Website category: phone
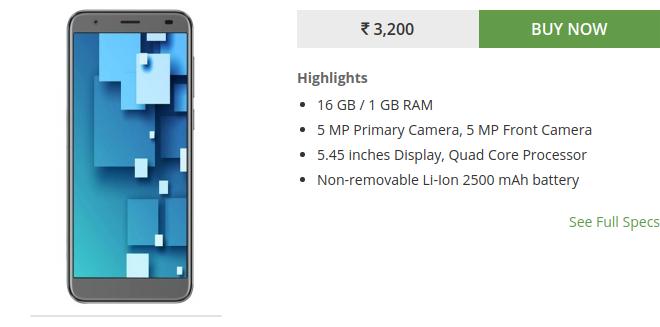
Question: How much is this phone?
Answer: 3,200

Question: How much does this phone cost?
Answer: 3,200

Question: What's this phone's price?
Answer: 3,200

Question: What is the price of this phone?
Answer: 3,200

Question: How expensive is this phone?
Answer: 3,200

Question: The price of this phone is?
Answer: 3,200

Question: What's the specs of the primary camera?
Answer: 5 MP Primary Camera

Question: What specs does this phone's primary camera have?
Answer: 5 MP Primary Camera

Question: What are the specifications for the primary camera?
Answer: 5 MP Primary Camera

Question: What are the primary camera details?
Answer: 5 MP Primary Camera

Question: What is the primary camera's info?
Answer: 5 MP Primary Camera

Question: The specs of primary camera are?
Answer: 5 MP Primary Camera

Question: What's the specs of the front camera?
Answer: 5 MP Front Camera

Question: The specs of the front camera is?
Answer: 5 MP Front Camera

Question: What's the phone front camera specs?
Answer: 5 MP Front Camera

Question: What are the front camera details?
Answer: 5 MP Front Camera

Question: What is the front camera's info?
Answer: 5 MP Front Camera

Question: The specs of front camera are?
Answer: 5 MP Front Camera

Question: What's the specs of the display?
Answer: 5.45 inches Display

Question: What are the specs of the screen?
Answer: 5.45 inches Display

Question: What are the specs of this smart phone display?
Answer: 5.45 inches Display

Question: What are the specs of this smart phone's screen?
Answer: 5.45 inches Display

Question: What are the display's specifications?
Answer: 5.45 inches Display

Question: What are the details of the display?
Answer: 5.45 inches Display

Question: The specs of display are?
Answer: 5.45 inches Display

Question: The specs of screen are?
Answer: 5.45 inches Display

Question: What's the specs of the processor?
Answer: Quad Core Processor

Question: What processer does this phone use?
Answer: Quad Core Processor

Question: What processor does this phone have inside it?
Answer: Quad Core Processor

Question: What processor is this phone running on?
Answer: Quad Core Processor

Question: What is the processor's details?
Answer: Quad Core Processor

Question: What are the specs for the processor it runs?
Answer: Quad Core Processor

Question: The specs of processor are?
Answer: Quad Core Processor

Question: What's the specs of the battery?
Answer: Non-removable Li-Ion 2500 mAh battery

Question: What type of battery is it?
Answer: Non-removable Li-Ion 2500 mAh battery

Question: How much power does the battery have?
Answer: Non-removable Li-Ion 2500 mAh battery

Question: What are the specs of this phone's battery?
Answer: Non-removable Li-Ion 2500 mAh battery

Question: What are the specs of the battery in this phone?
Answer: Non-removable Li-Ion 2500 mAh battery

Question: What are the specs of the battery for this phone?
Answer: Non-removable Li-Ion 2500 mAh battery

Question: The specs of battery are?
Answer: Non-removable Li-Ion 2500 mAh battery